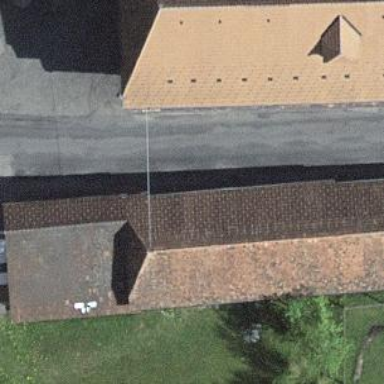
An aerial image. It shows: Warehouse building.